Question: It's been about 5 hrs since I decided to use JSR 303 Bean Validation in my GWT project and I gotta say I can't even express (politely) how deeply unsatisfied I am with <URL> on the subject on Google's website.
I really hope you guys can help me.
I followed <URL> but I couldn't make it work ever again.
I can't play with Validation sample from GWT SDK either because it's uncompilable because it has two implementations of class 'ServerValidator'. Weird.
So to simplify my question I created dummy GWT application using project wizard of IntelliJ IDEA.
I added following elements to module xml:
'''
<inherits name="org.hibernate.validator.HibernateValidator"/>
<replace-with class="com.mySampleApplication.client.ClientValidatorFactory">
<when-type-is class="javax.validation.ValidatorFactory"/>
</replace-with>
'''
Created 'ClientValidatorFactory':
'''
package com.mySampleApplication.client;
import com.google.gwt.core.client.GWT;
import com.google.gwt.validation.client.AbstractGwtValidatorFactory;
import com.google.gwt.validation.client.GwtValidation;
import com.google.gwt.validation.client.impl.AbstractGwtValidator;
import javax.validation.Validator;
import javax.validation.groups.Default;
public class ClientValidatorFactory extends AbstractGwtValidatorFactory
{
@GwtValidation(value = {Organization.class}, groups = {Default.class, ClientGroup.class})
public interface GwtValidator extends Validator
{
}
@Override
public AbstractGwtValidator createValidator()
{
return GWT.create(GwtValidator.class);
}
}
'''
And in 'onModuleLoad()' method I added this single line which causes compiler to blow up
'''
Validator validator = Validation.buildDefaultValidatorFactory().getValidator();
'''
And finally I used following jars which I copied .
'''
hibernate-validator-4.1.0.Final-sources.jar
hibernate-validator-4.1.0.Final.jar
log4j-1.2.16.jar
slf4j-api-1.6.1.jar
slf4j-log4j12-1.6.1.jar
validation-api-1.0.0.GA-sources.jar
validation-api-1.0.0.GA.jar
'''
But when I compile my project it gives following meaningless error:

In detailed GWT compiler log I see this:
'''
Loaded 2315 units from persistent store.
Found 2282 cached units. Used 2282 / 2282 units from cache.
Added 0 units to persistent cache.
Validating newly compiled units
Errors in 'jar:file:/C:/work/externals/gwt/gwt-user.jar!/org/hibernate/validator/engine/ConstraintViolationImpl_CustomFieldSerializer.java'
Line 33: No source code is available for type org.hibernate.validator.engine.ConstraintViolationImpl<T>; did you forget to inherit a required module?
Errors in 'jar:file:/C:/work/externals/gwt/gwt-user.jar!/org/hibernate/validator/engine/ValidationSupport.java'
Line 43: No source code is available for type org.hibernate.validator.engine.ConstraintViolationImpl<T>; did you forget to inherit a required module?
Errors in 'jar:file:/C:/work/externals/gwt/gwt-user.jar!/org/hibernate/validator/super/org/hibernate/validator/constraints/impl/EmailValidator.java'
Line 25: No source code is available for type org.hibernate.validator.constraints.Email; did you forget to inherit a required module?
Errors in 'jar:file:/C:/work/externals/gwt/gwt-user.jar!/org/hibernate/validator/super/org/hibernate/validator/constraints/impl/ScriptAssertValidator.java'
Line 26: No source code is available for type org.hibernate.validator.constraints.Email; did you forget to inherit a required module?
Errors in 'jar:file:/C:/work/externals/gwt/gwt-user.jar!/org/hibernate/validator/super/org/hibernate/validator/constraints/impl/URLValidator.java'
Line 26: No source code is available for type org.hibernate.validator.constraints.URL; did you forget to inherit a required module?
Errors in 'jar:file:/C:/work/externals/gwt/gwt-user.jar!/org/hibernate/validator/super/org/hibernate/validator/engine/PathImpl.java'
Line 72: No source code is available for type org.hibernate.validator.engine.NodeImpl; did you forget to inherit a required module?
'''
Why can't it find classses? I have 'hibernate-validator-4.1.0.Final-sources.jar' in my classpath.
Any thoughts ?
I uploaded my project <URL> if you guys want to play with it.
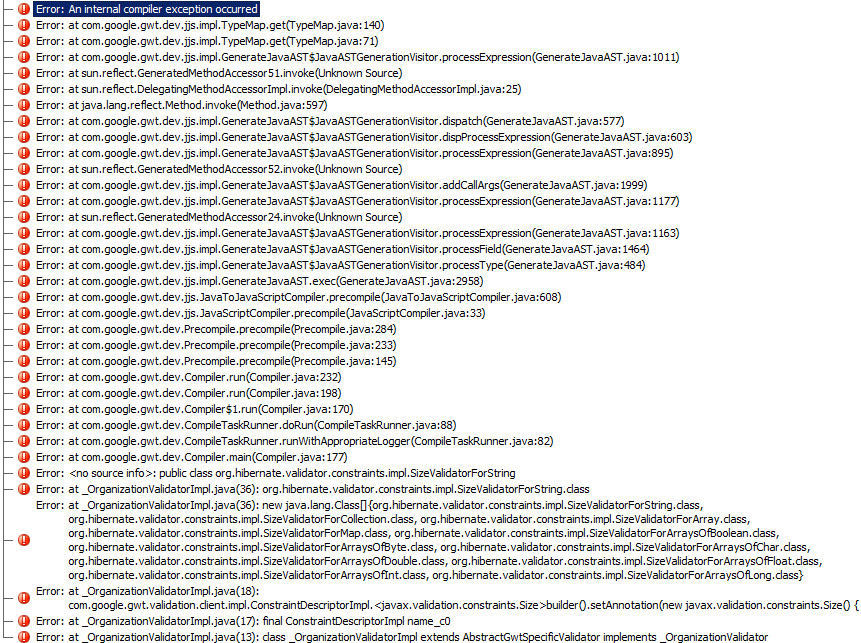
Answer: Case closed, guys. Error was caused by lack of hibernate validation sources in classpath because of bug in IntelliJ IDEA. Details are <URL>.